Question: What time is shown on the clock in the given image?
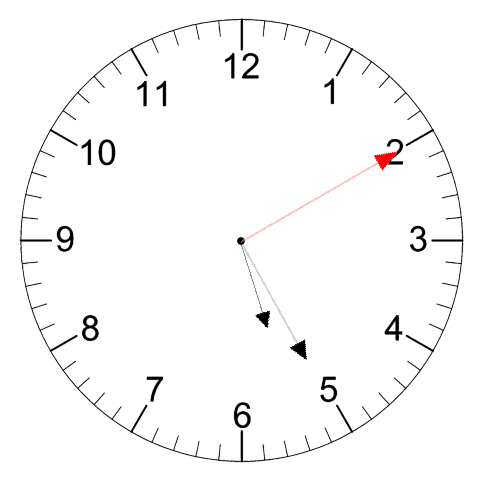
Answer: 05:25:10